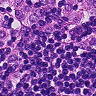
Metastatic tissue present: yes